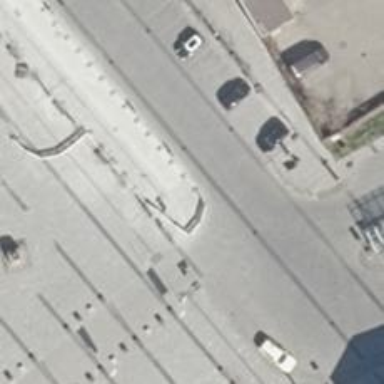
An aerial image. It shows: Taxi stand.